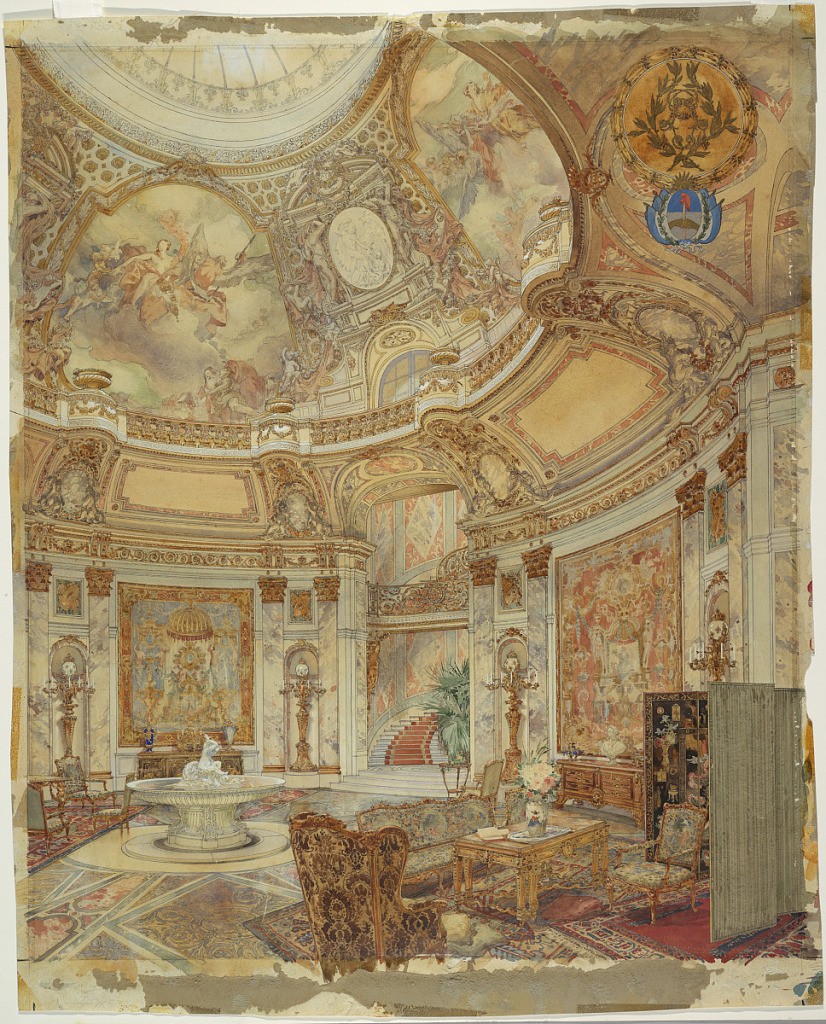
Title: Rendering of the Grand Gallery of Honor, Palazzo Paz, Buenos Aires, Argentina
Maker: Unknown
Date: ca. 1890
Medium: Pen and black ink, brush and watercolor, gouache, graphite, charcoal on cream wove paper
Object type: Drawing
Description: An elegantly furnished circular salon interior with a baroque-style domed ceiling topped by a shallow cupula.  The dome drumb is decorated with illustionistic ceiling paintings after Tiepolo (based on the Tiepolo paintings in the Casa del Sole Gallery, Clerici Palace, Milan). The salon walls are decorated with large neoclassical tapestries flanked by Corinthian pilasters between which are niches containing tall candelabras terminating in glass globes painted with fleur-de-lis.  An elaborate marble flooring is covered on the right and left by Persian carpets upon which assorted furniture is placed. In the center background a stairway landing displays a large potted palm.
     The salon is filled with comfortable furnishings in the Louis XV and Louis XVI styles grouped around a central circular white marble fountain with a female figure riding in a shell-like chariot pulled by a dolphin (?).  In the right foreground, a suite of Louis XV-style furniture consisting of a canapé (setee) and two fauteuils (armchairs) upholstered in tapestry.  A fauteuil à oreille (wing chair) seen from the back is upholstered in damask.  Between the furniture, a Louis XVI neoclassical style table displays a Japanese vase holding flowers. A lacquered Chinoiserie-style folding screen is in the right corner.  Along the wall, to the left of the screen, an eighteenth-century commode with gilt-bronze mounts displays a marble bust and a bronze-mounted Sèvres object.  To the left of the fountain,  a suite of furniture is gathered in front of a Boulle-style  commode displaying a bronze-mounted Sevres vase, a gilt-bronze surtout-de-table, and a fan-shaped vase.  In the drawing's upper right corner an as yet unidentified coat of arms with two joined "L"s enclosed by a wreath beneath which is an insignia of two clasped hands around a vertical shaft holding a red Phyrgian cap.  This coat of arms has been identified as belonging to Argintina (see en.wikipedia.org/wiki/Coat_of_arms_ of_ Argentina).